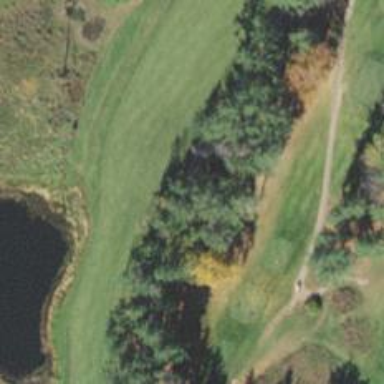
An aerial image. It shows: Path for both roads and golfers.